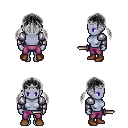
a pixel art fantasy rpg character, female body template, dark elf, purple skin, steel arm armor, magenta pants, gray twin-tailed hairstyle, silver tiara, brown shoes, dagger, four views (front, back, left, right), 2x2 character sprite sheet, small pixel art, hard edges, no anti-aliasing